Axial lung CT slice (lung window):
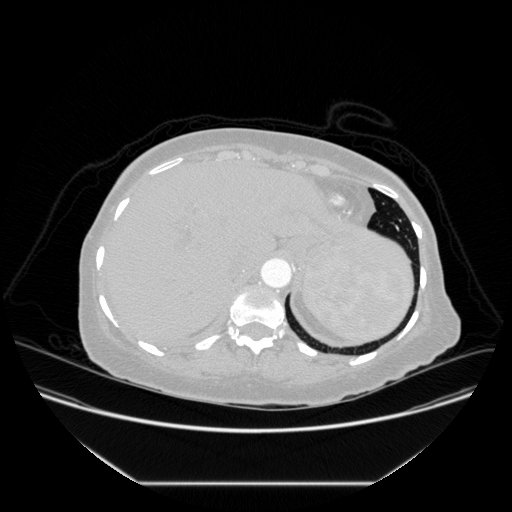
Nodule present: no